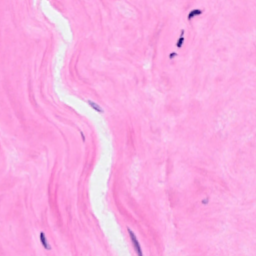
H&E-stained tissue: Breast